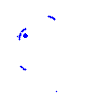
Particle: kaon